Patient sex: M
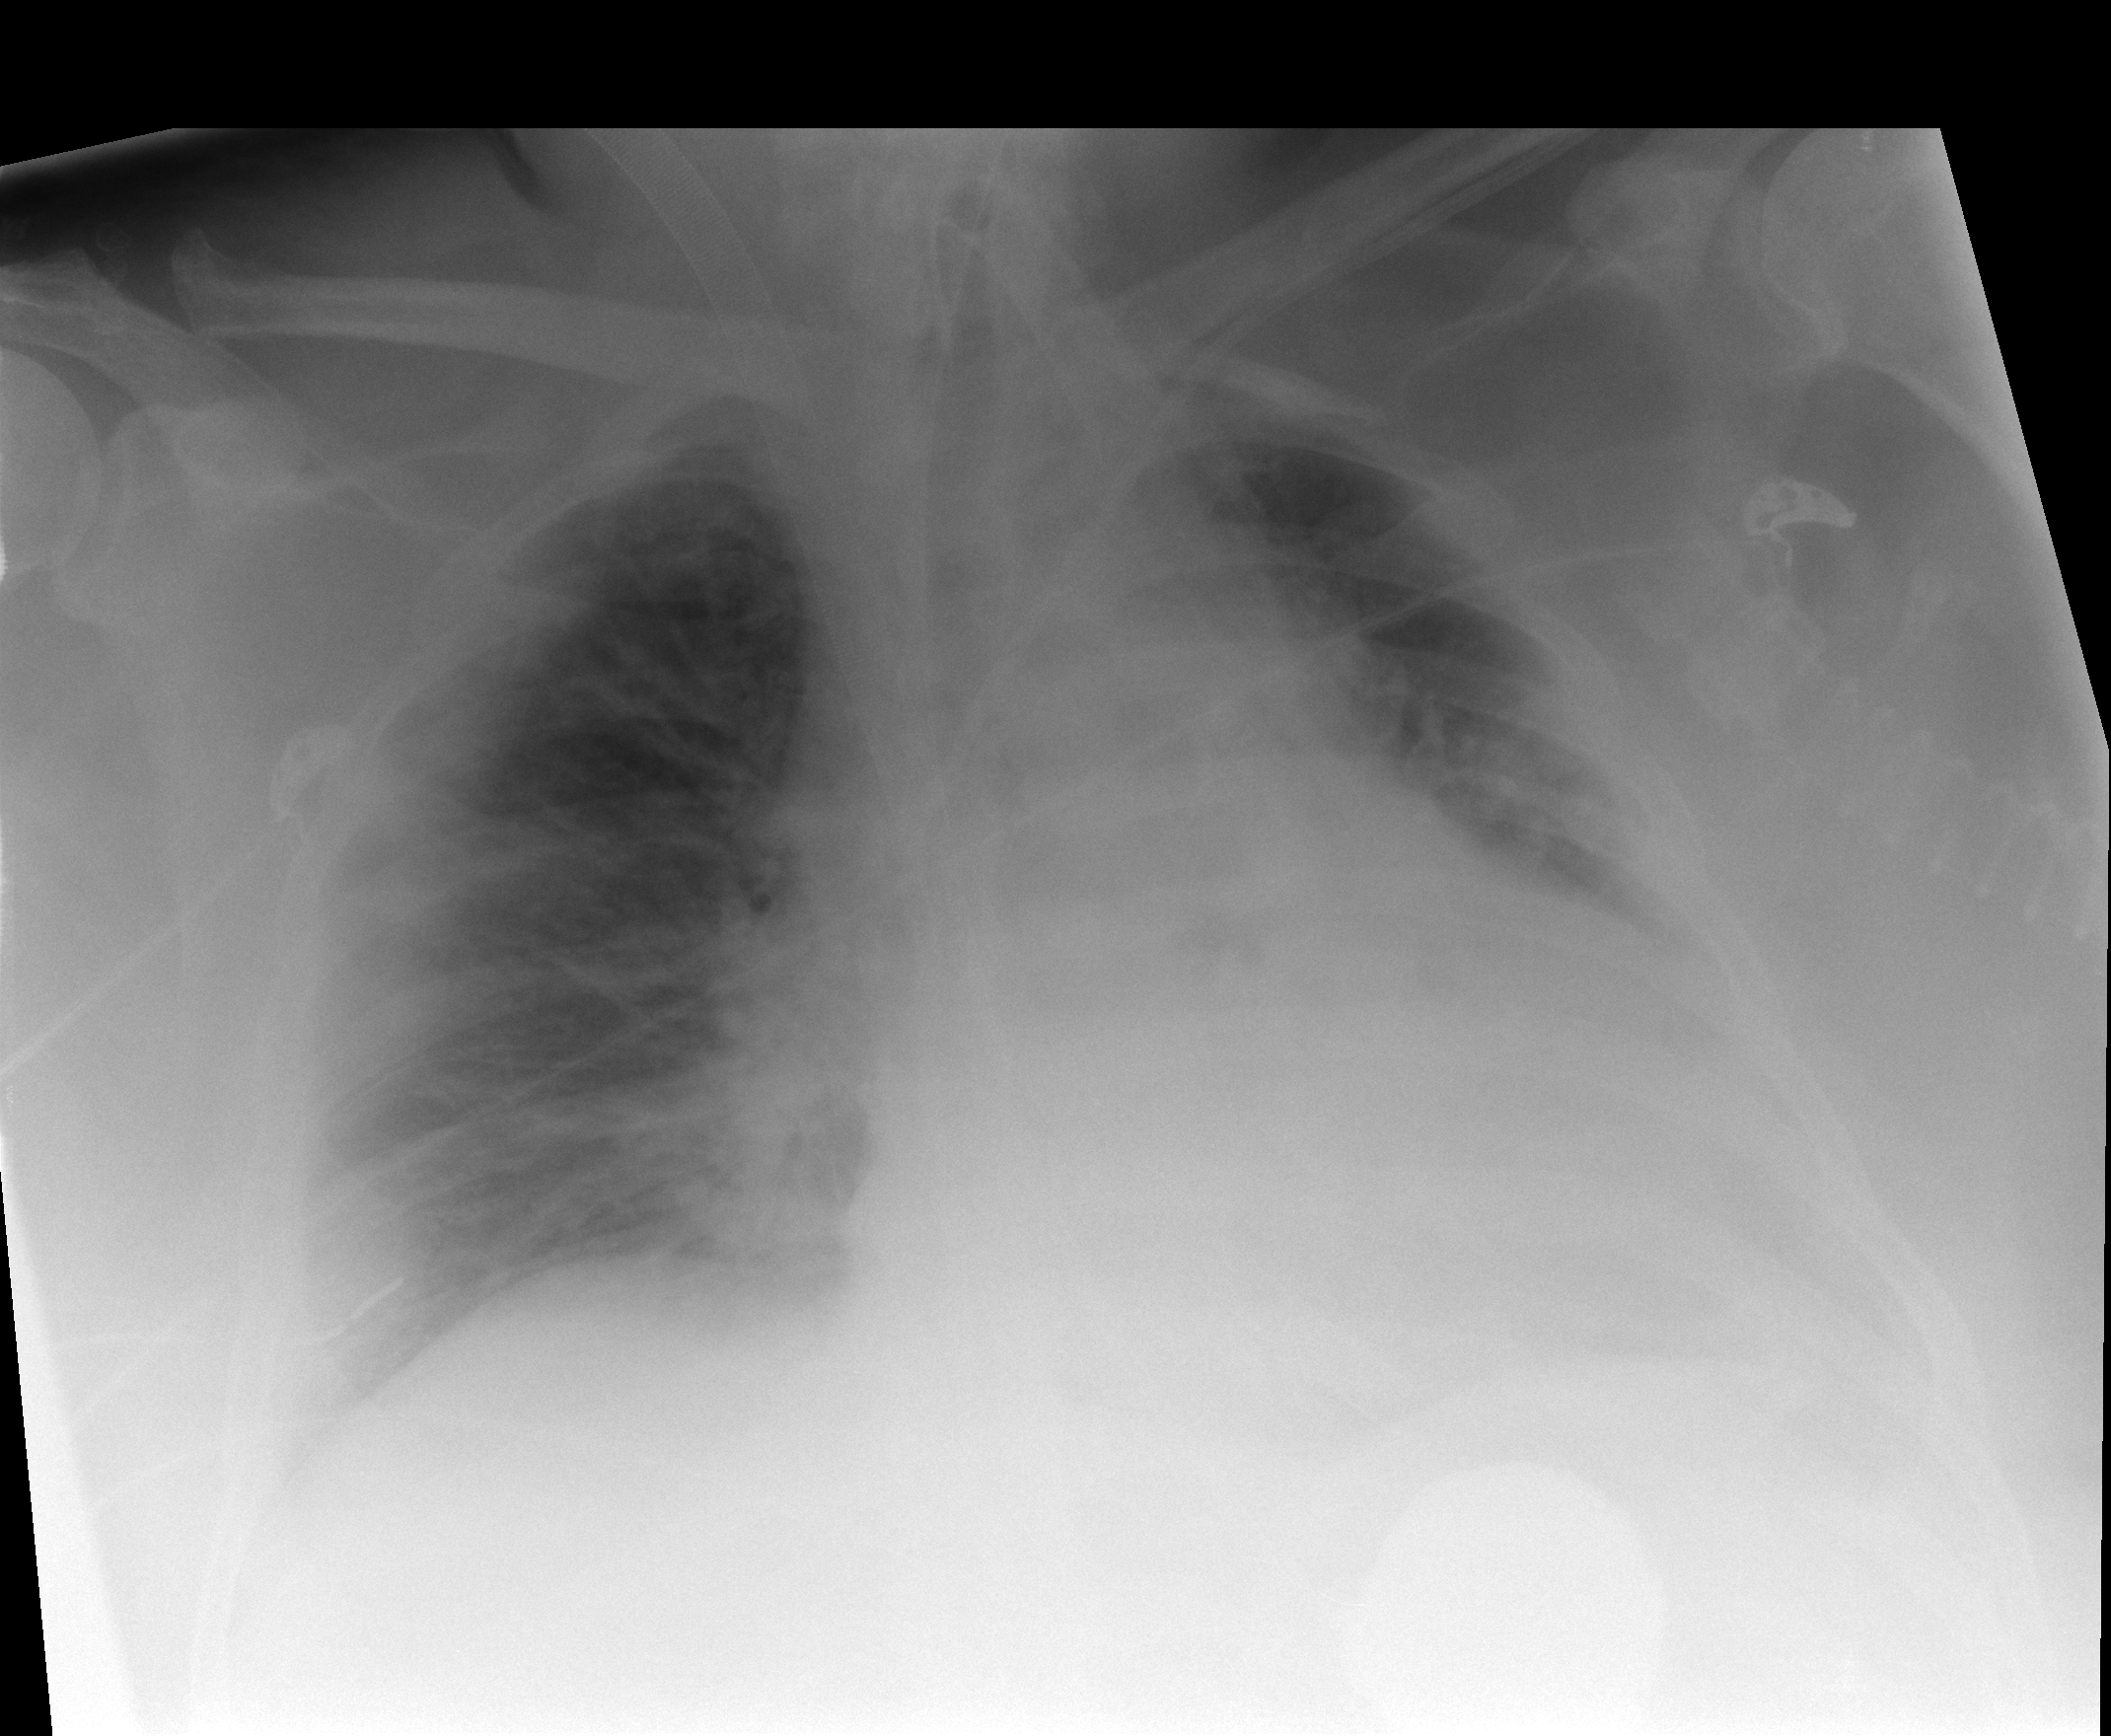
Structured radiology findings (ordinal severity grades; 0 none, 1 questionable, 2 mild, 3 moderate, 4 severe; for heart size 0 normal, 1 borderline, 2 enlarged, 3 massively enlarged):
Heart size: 2
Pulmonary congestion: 2
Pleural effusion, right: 0
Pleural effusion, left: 0
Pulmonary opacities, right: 1
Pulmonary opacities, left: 1
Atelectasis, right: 2
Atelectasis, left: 1